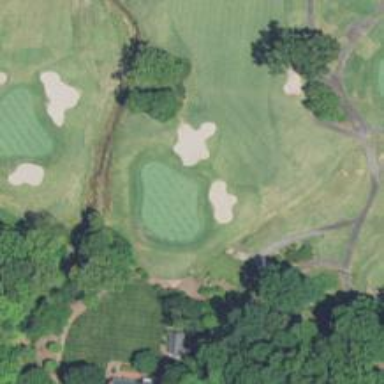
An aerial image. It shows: Path for both road and golf.